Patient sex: F
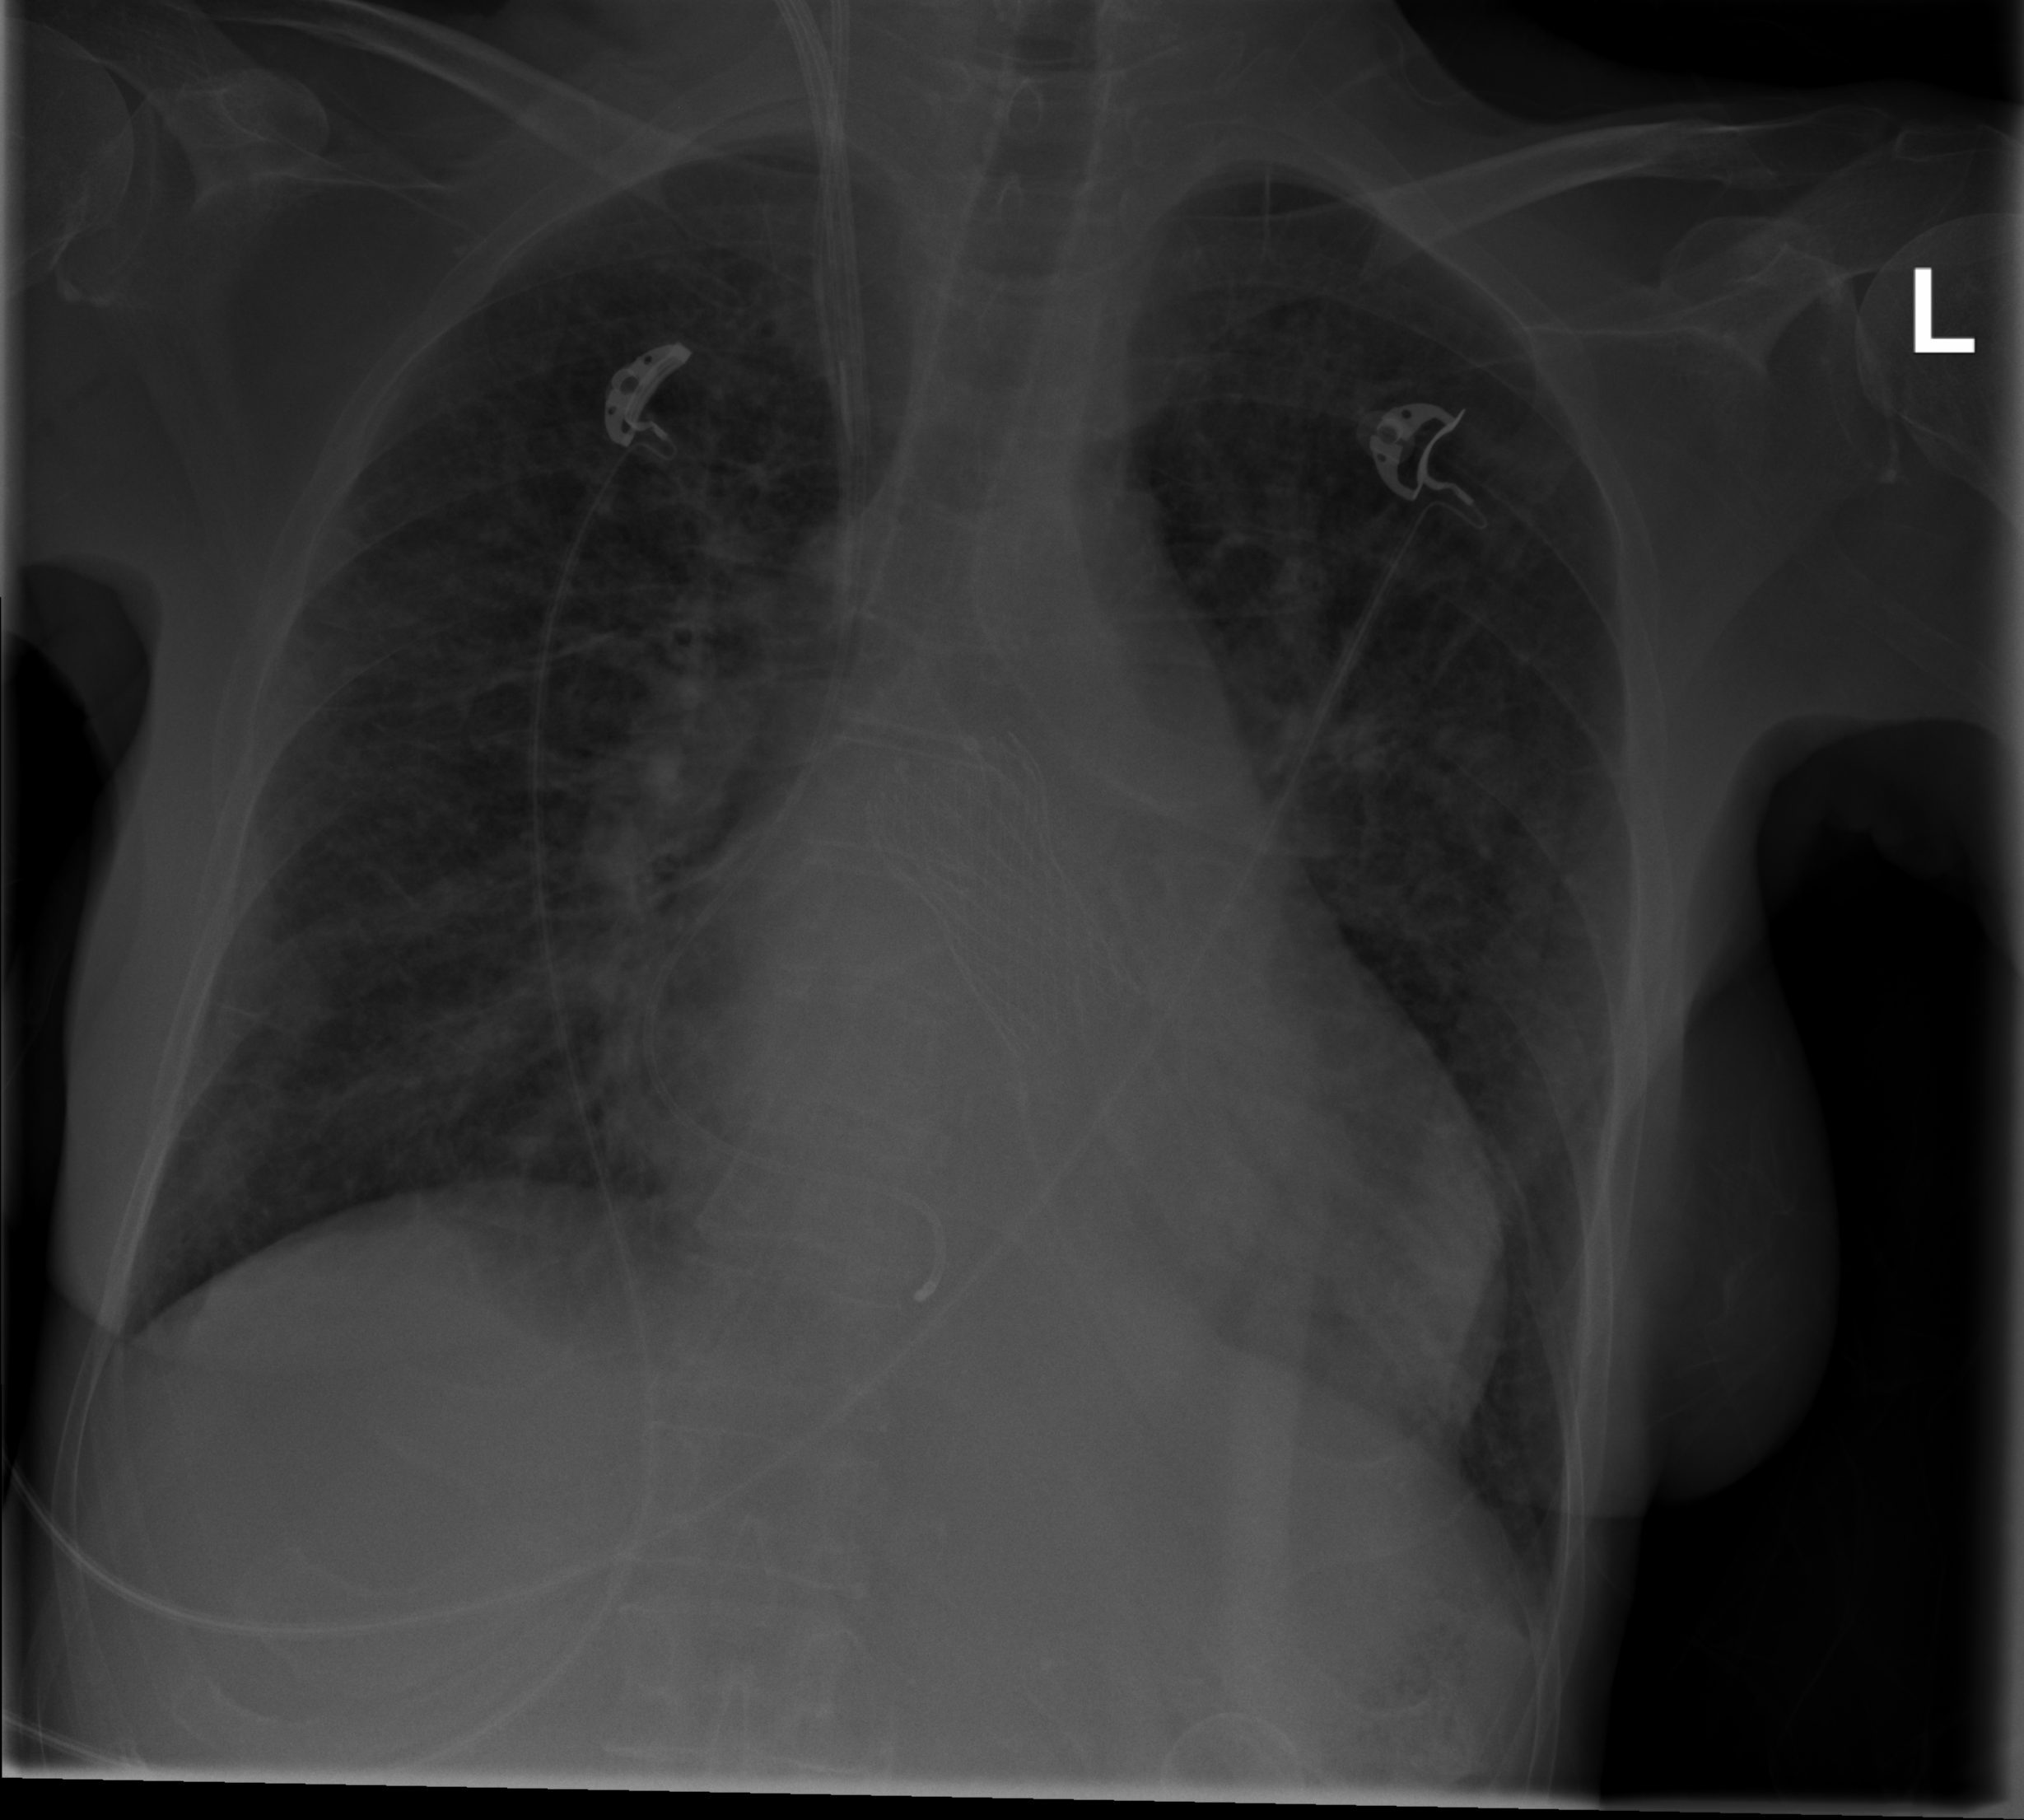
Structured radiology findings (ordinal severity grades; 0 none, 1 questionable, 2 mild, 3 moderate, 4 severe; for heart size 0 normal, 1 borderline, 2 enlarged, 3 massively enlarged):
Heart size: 0
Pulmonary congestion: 1
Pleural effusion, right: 0
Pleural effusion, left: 0
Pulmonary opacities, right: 0
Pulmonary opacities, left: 0
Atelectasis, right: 0
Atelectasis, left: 0